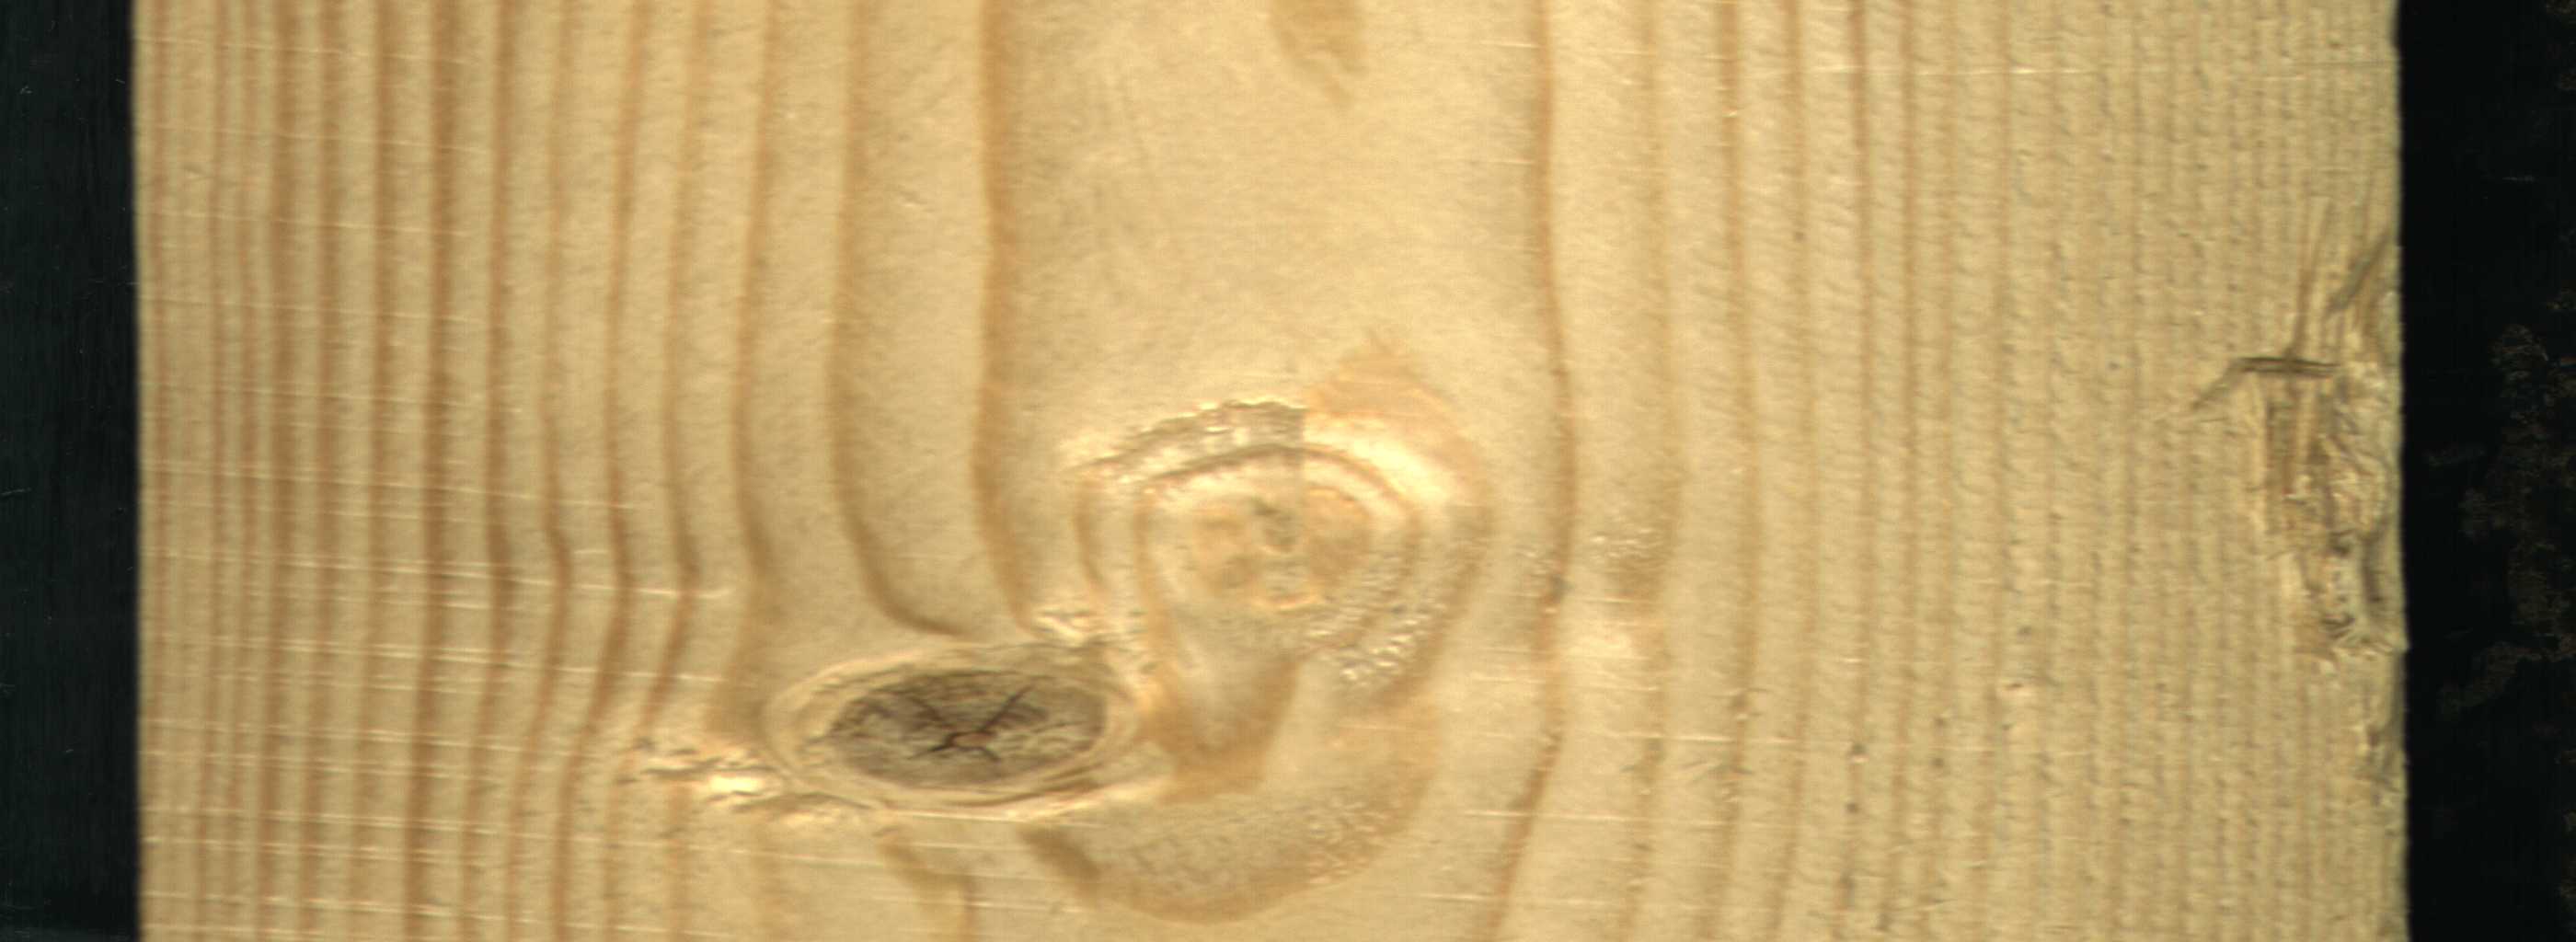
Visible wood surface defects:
knot_with_crack